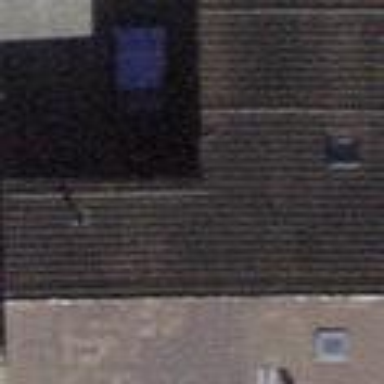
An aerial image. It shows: Detached building with gabled roof.